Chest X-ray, PA view. Patient: 66 years old, sex M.
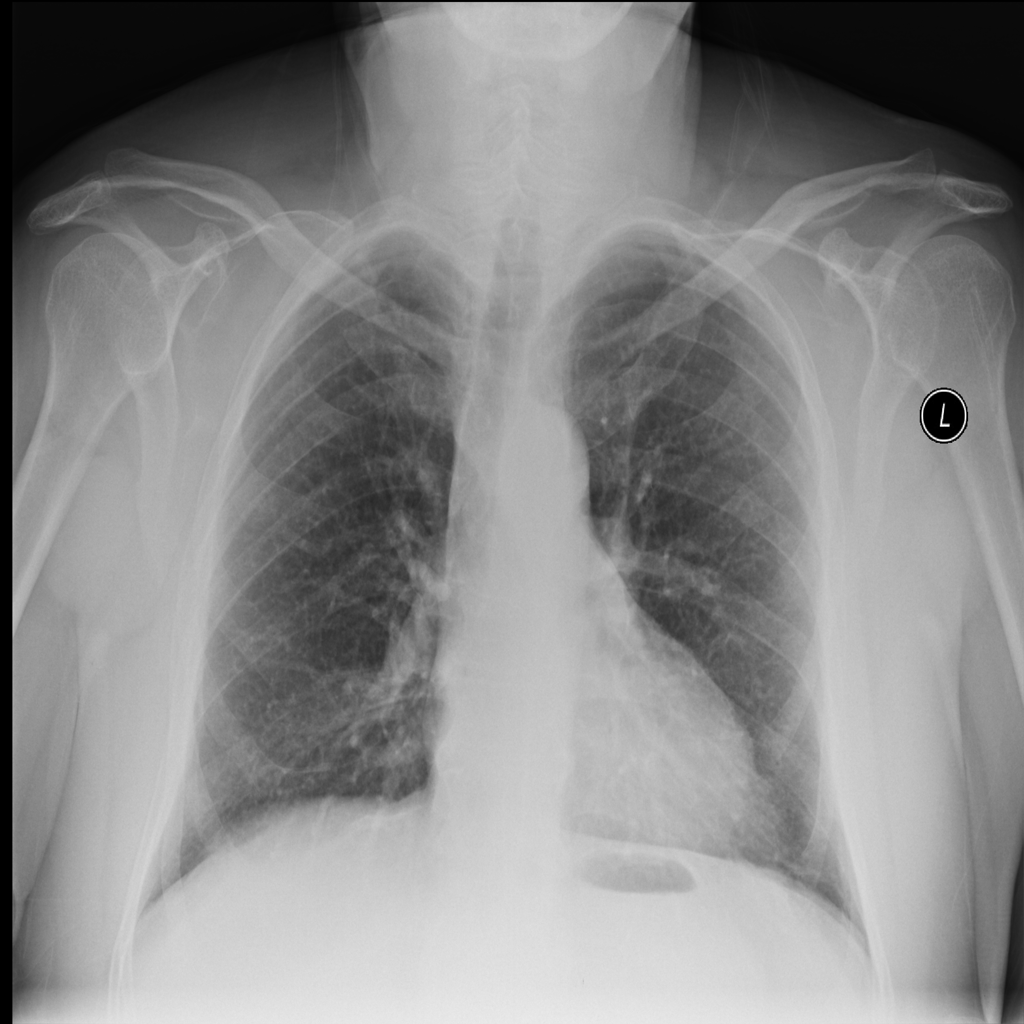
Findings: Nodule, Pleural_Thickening